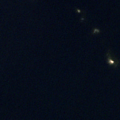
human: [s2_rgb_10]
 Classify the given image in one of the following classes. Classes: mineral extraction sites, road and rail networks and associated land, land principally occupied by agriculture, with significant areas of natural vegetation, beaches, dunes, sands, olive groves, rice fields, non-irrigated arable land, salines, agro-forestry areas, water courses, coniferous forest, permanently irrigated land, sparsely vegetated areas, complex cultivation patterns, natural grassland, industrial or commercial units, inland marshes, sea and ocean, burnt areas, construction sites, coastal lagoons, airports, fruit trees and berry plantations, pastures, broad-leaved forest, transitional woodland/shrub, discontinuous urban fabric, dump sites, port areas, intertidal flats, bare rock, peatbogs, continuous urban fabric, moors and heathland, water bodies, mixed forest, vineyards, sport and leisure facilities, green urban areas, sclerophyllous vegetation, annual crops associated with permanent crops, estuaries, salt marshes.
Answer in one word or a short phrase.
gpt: sea and ocean